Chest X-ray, PA view. Patient: 65 years old, sex M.
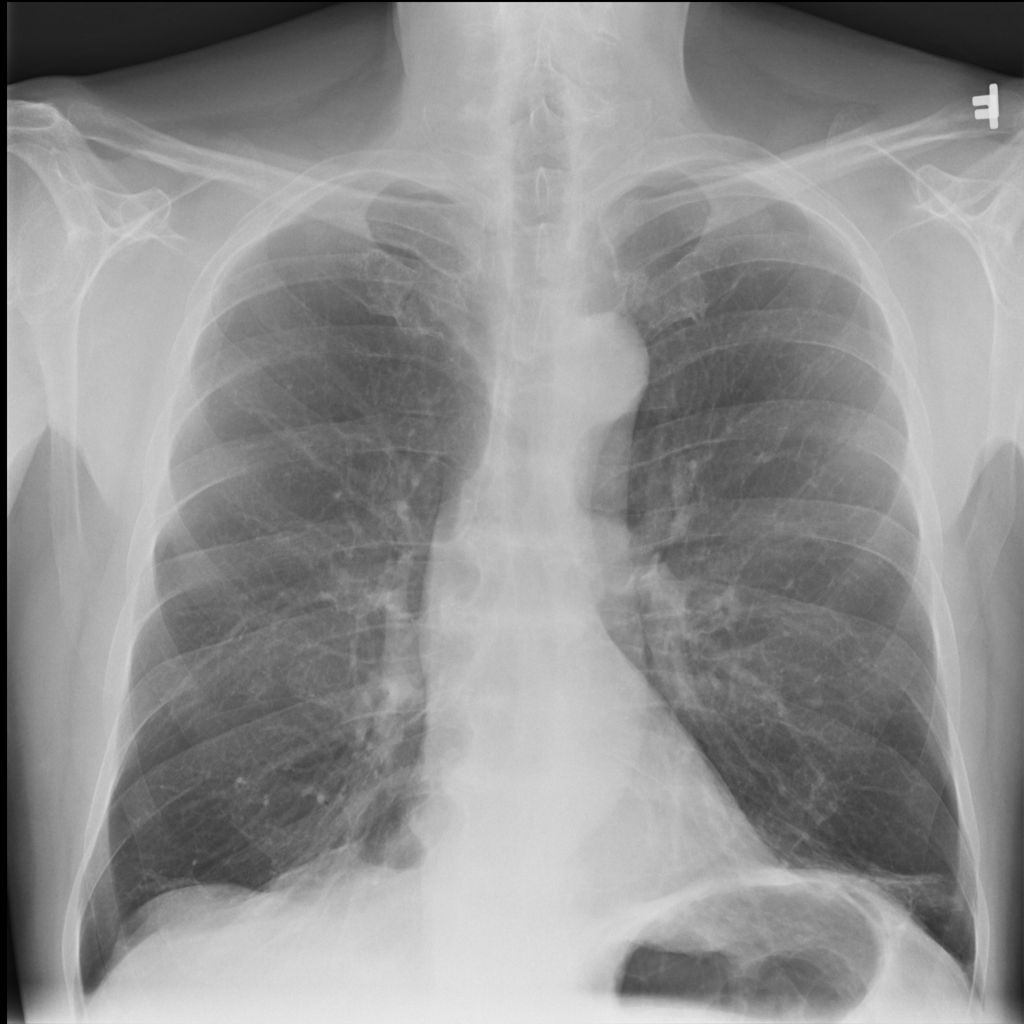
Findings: No Finding